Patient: sex M, age 34
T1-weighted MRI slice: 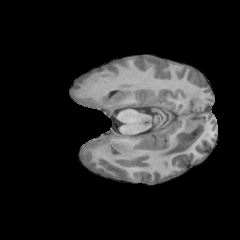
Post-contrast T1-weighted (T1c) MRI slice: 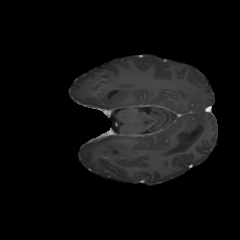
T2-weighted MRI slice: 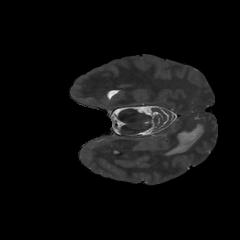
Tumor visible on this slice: no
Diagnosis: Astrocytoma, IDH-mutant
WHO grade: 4